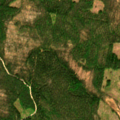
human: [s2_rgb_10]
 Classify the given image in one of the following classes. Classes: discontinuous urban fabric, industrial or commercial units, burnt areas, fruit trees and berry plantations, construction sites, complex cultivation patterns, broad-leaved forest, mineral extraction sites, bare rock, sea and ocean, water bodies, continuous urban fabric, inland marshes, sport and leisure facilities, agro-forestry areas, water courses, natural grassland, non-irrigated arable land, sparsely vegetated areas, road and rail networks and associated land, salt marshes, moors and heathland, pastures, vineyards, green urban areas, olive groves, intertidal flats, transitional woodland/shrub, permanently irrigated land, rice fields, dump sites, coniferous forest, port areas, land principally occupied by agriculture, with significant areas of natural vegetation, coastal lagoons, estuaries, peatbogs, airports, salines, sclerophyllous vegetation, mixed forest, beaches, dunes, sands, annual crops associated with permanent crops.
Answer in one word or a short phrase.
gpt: coniferous forest, transitional woodland/shrub